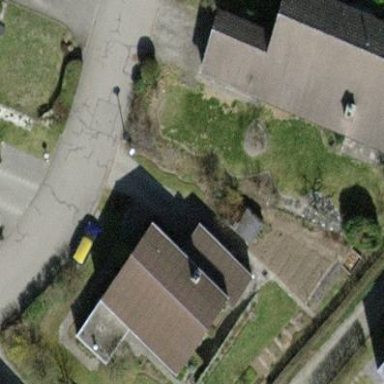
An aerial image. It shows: Detached building with saltbox roof shape.